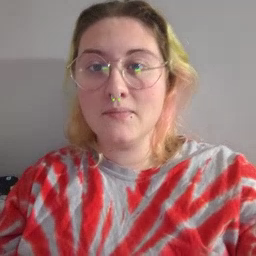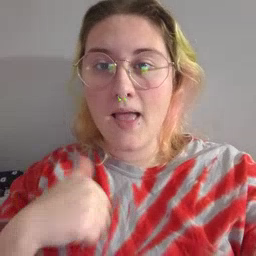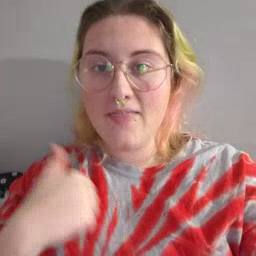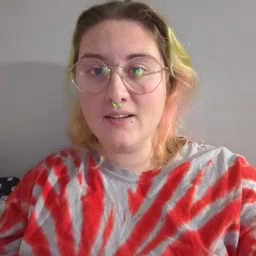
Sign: bath